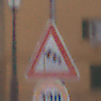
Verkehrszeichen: SeitenwindVonLinks
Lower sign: Geschwindigkeit130
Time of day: Midday
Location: Outdoor (Urban)
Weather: Overcast
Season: NotSpecified
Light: Natural